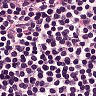
Metastatic tissue present: no